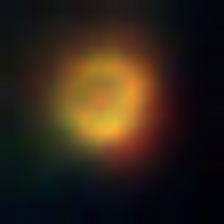
Taxon: NanoPlankton
Group: Other